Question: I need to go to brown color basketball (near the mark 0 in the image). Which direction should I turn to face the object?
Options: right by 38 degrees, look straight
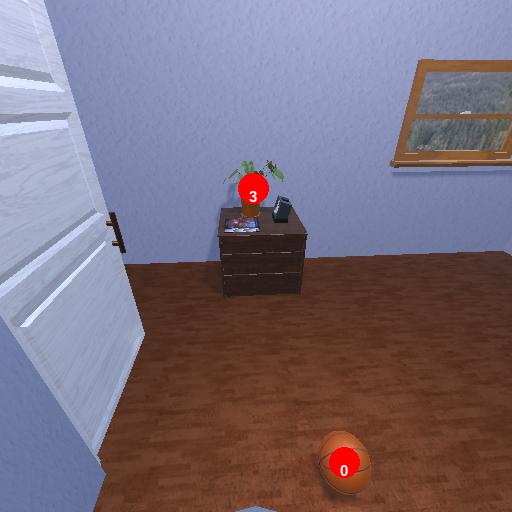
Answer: right by 38 degrees